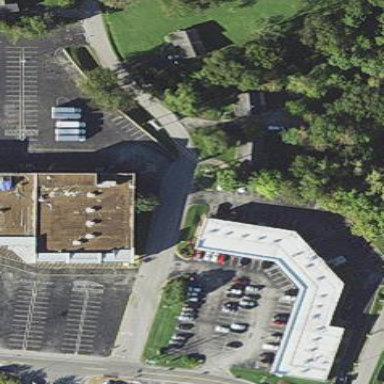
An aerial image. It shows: Commercial building.